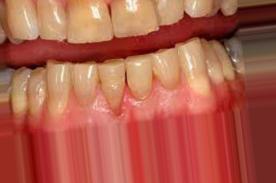
Condition: Tooth Discoloration